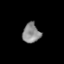
Tissue: lung
Cell type: Epithelial cells
Senescence score: 0.1589
Nuclear area (px): 338
Mean DAPI intensity: 137.891